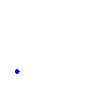
Particle: kaon